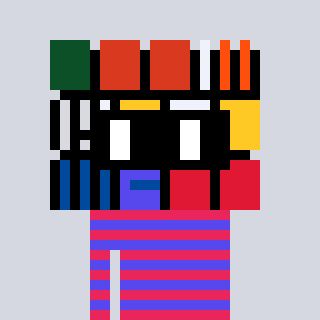
a pixel art character with square black glasses, a abstract-shaped head and a computerblue-colored body on a cool background